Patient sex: M
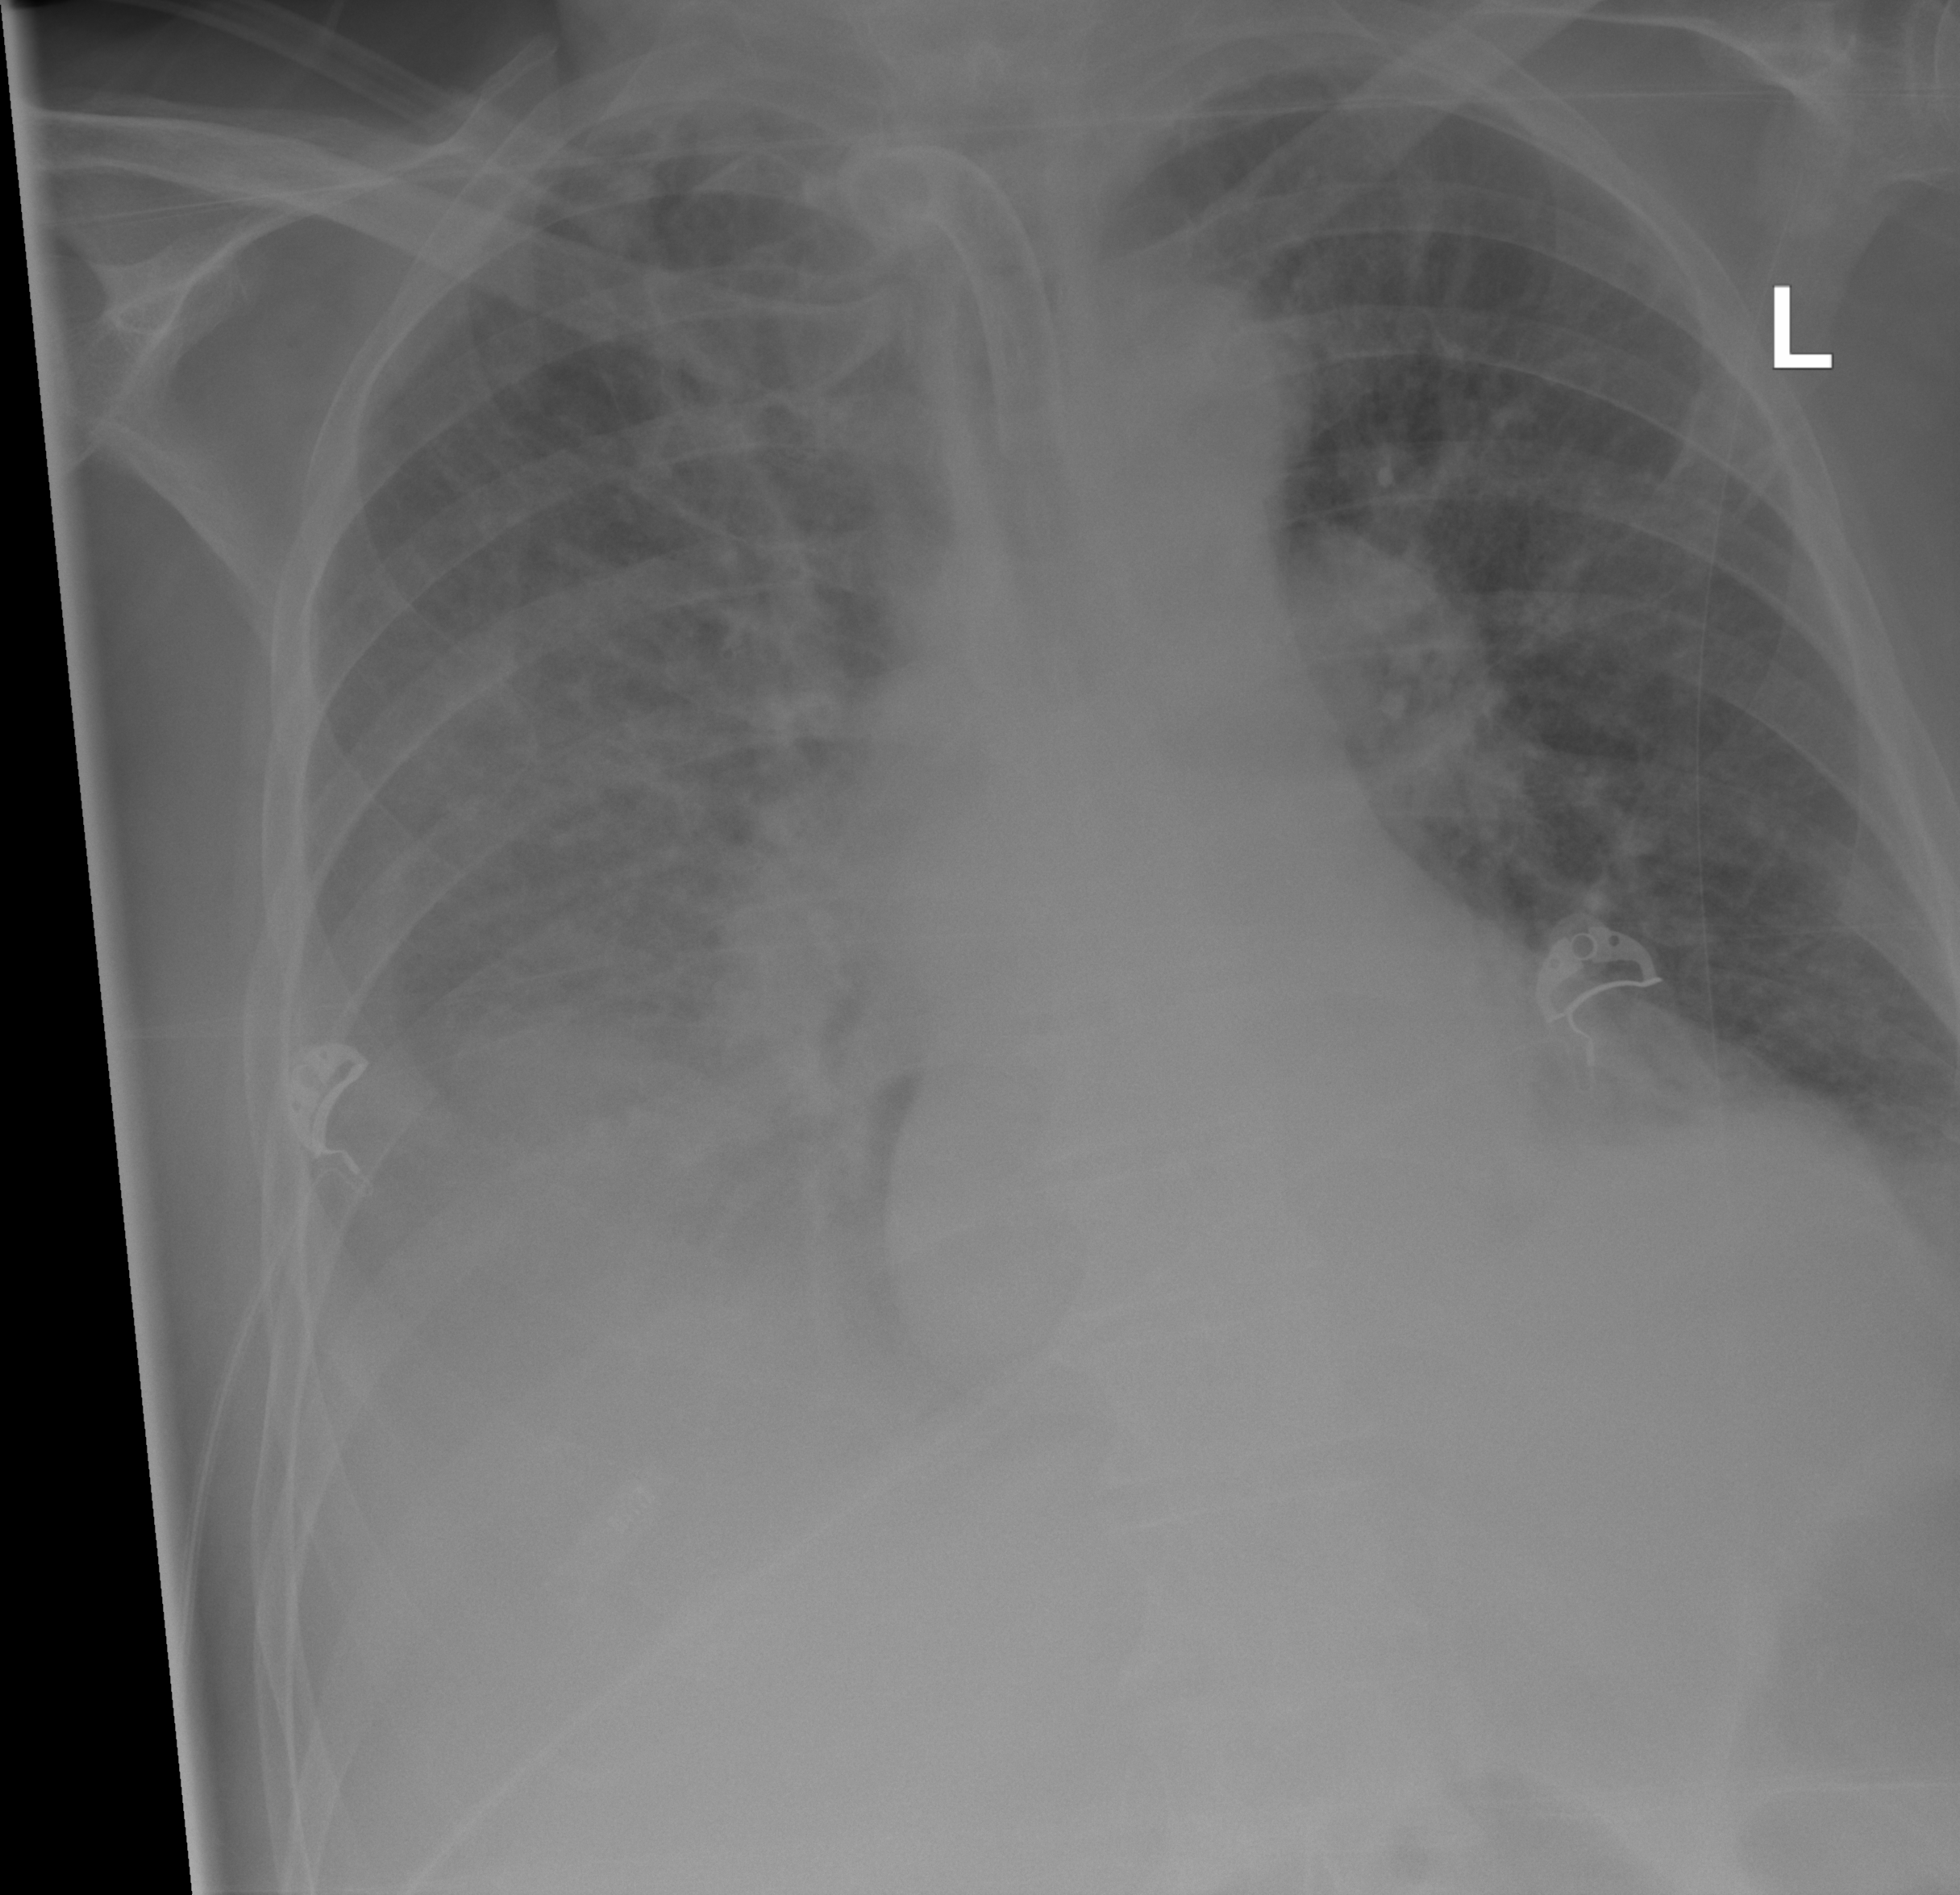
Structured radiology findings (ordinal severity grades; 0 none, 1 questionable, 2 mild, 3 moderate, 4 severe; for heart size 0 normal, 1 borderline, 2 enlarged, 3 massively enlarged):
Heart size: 2
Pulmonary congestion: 2
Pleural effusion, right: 3
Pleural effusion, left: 2
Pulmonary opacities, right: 3
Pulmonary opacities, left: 2
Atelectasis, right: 3
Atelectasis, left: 2